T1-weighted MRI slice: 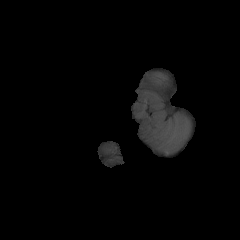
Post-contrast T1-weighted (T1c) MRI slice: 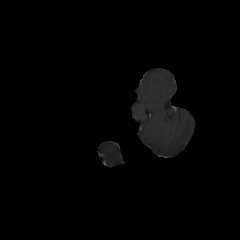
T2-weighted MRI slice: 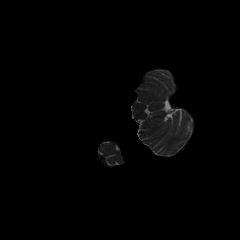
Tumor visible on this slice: no